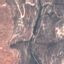
Label: HerbaceousVegetation